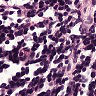
Metastatic tissue present: no